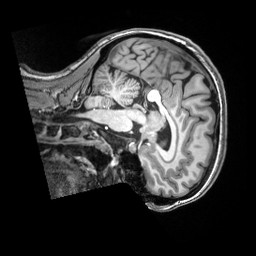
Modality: T1w
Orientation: sagittal
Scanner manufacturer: siemens
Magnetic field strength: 3 T
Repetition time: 2.5 s
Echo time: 0.00343 s